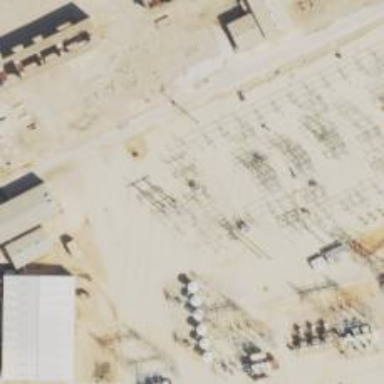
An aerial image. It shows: Switch for power supply.